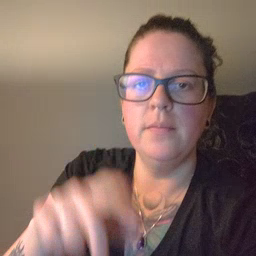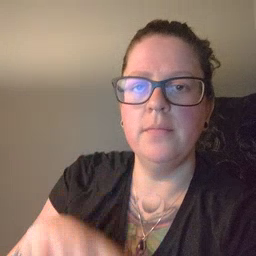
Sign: wake